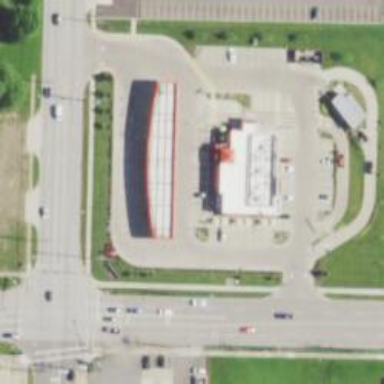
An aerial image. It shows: Convenience shop.